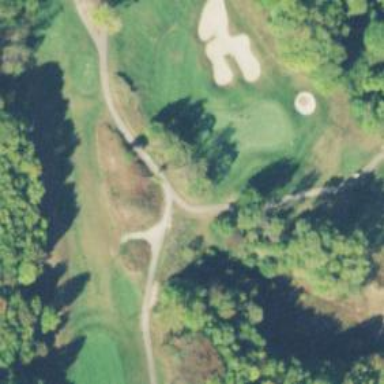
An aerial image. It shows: View of golf hole.